Question: '''
var grandTotal;
angular.forEach($scope.gear, function(value, key) {
var rowTotal = value.amount * value.price;
console.log(rowTotal);
grandTotal += rowTotal;
});
console.log('grandTotal: '+grandTotal);
'''
I have the above that I'm trying to get a grant total for, It seems to return NaN for my 'grandTotal'
UPDATE:
'''
var grandTotal = 0;
angular.forEach($scope.gear, function(value, key) {
var rowTotal = value.amount * value.price;
rowTotal = rowTotal.toFixed(1);
console.log(rowTotal);
grandTotal += rowTotal;
});
console.log('grandTotal: '+parseFloat(grandTotal));
'''
this returns
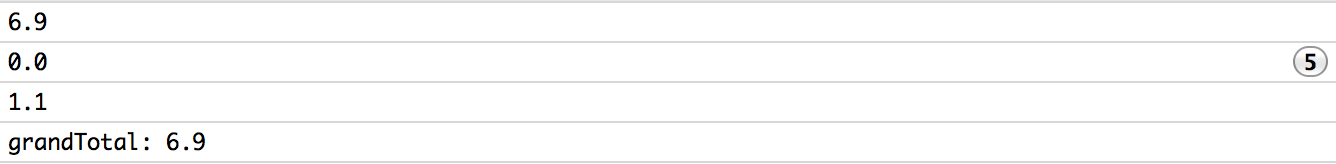
Answer: What about using vanilla javascript 'map' and 'reduce' functions ?
An exemple based on your purpose here : <URL>